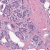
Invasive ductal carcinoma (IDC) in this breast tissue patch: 1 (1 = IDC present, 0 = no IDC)